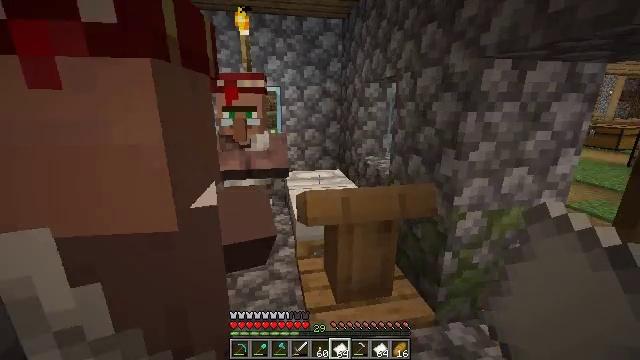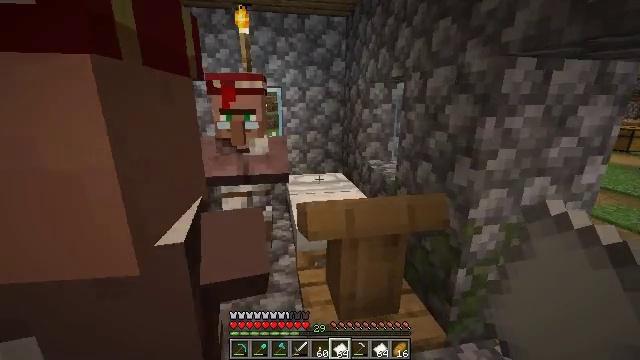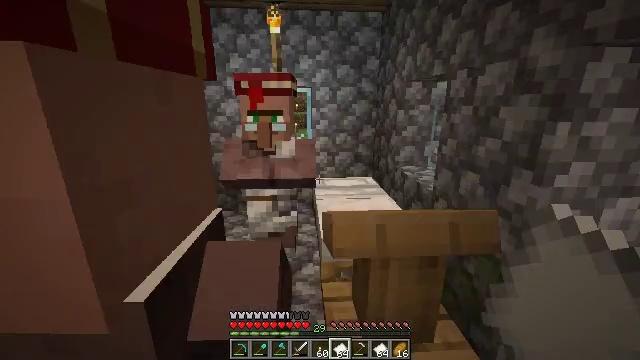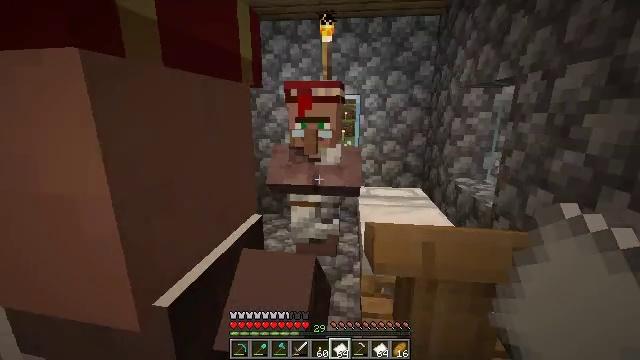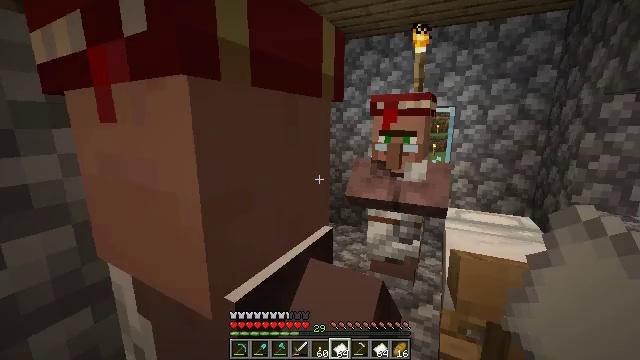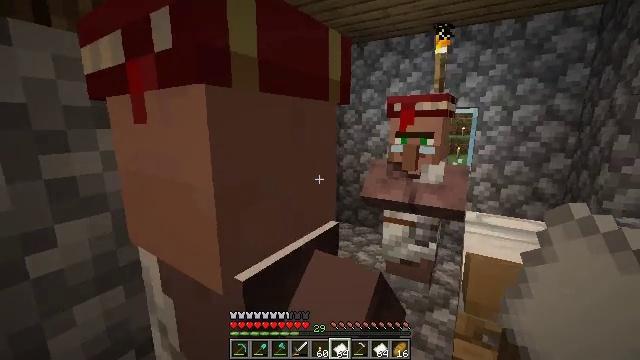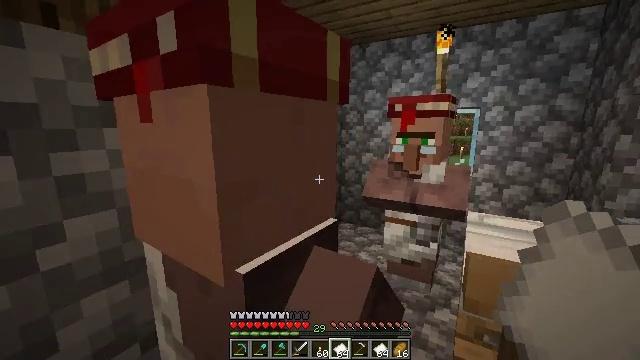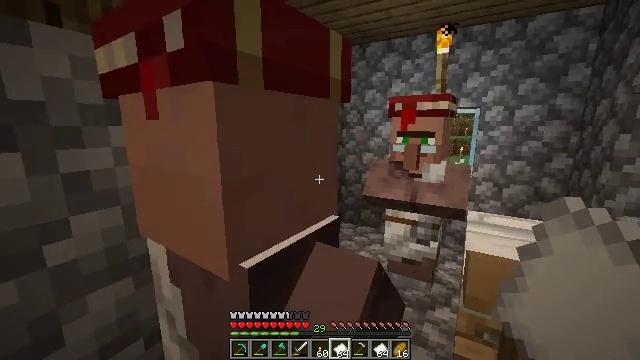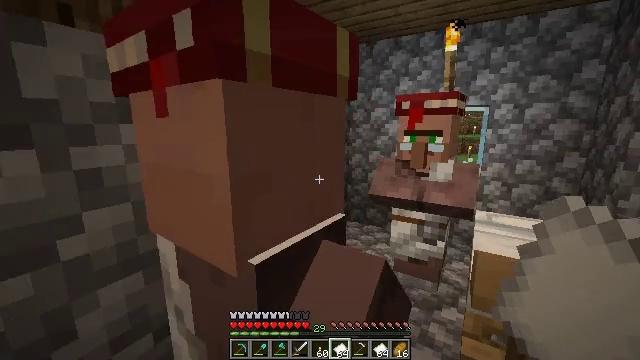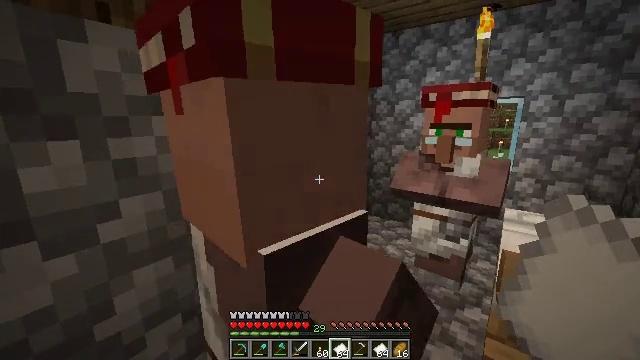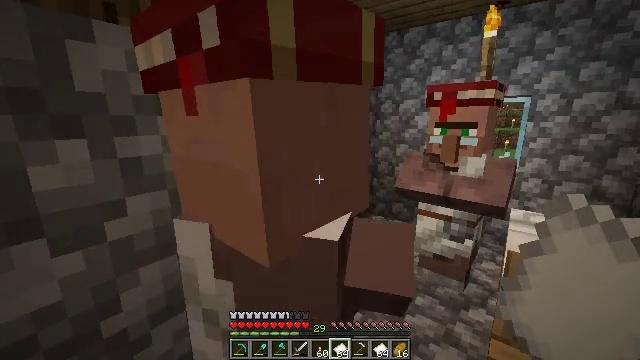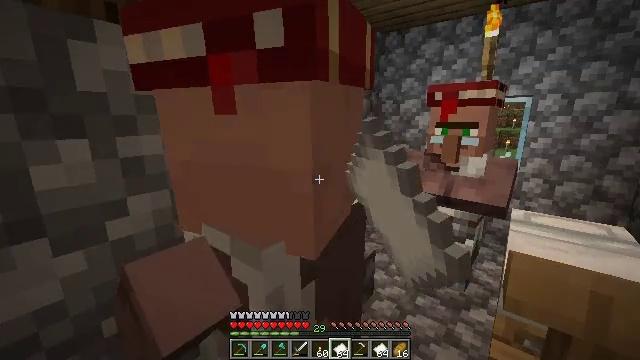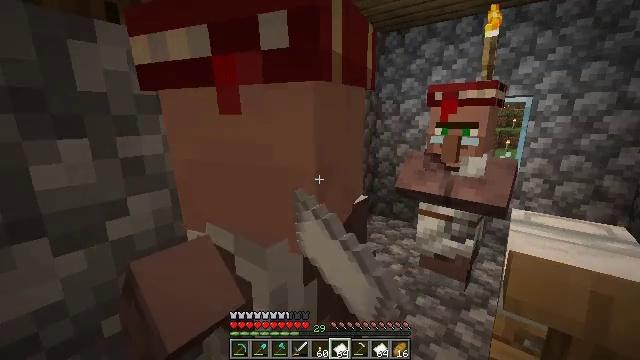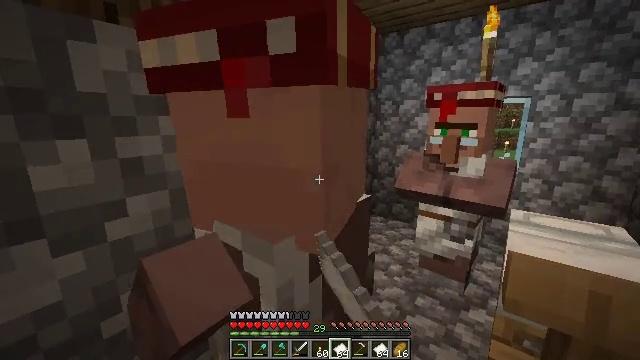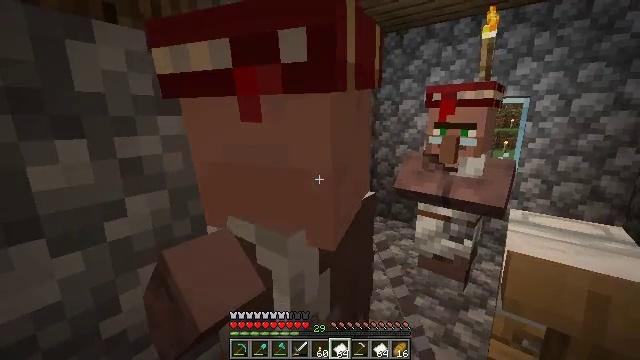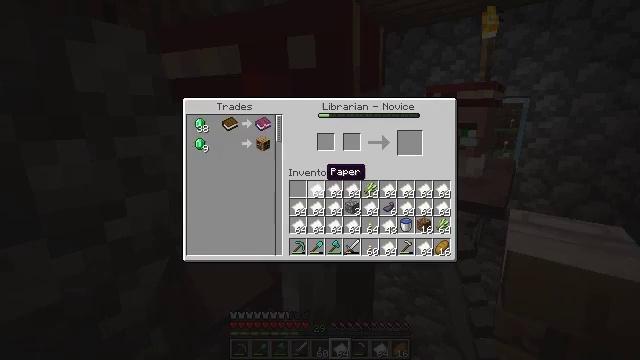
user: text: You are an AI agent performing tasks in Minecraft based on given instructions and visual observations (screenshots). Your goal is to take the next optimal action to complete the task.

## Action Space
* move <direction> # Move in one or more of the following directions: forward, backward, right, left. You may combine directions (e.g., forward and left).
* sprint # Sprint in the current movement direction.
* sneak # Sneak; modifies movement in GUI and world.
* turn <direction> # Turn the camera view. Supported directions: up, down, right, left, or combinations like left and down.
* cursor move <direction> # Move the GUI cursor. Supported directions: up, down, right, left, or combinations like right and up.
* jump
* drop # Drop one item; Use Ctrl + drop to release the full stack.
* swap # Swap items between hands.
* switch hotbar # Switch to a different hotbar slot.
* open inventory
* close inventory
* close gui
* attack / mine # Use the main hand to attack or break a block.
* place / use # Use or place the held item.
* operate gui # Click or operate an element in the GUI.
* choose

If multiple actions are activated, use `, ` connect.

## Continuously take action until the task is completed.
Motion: motion action
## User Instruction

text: Transform cobblestone into stone using a furnace.
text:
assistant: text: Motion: move forward
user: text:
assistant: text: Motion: turn left
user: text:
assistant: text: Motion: turn left and up
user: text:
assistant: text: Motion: turn left and up
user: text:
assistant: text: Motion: turn left
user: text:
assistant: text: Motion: no_op
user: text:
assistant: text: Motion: no_op
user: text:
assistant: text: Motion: turn left
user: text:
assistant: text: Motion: turn left and down
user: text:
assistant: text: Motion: use / place
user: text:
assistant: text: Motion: use / place
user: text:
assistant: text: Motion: use / place
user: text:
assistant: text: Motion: no_op
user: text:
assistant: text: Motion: no_op
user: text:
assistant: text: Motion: no_op
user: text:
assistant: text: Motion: no_op
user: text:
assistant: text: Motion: no_op
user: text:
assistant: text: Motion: no_op
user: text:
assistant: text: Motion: no_op
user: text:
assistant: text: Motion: no_op
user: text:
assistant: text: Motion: no_op
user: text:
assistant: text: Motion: cursor move up
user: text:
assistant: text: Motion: no_op
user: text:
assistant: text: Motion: cursor move left
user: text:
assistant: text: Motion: cursor move left
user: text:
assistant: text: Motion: no_op
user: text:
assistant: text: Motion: no_op
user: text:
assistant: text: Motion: cursor move left
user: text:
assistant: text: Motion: cursor move left and up
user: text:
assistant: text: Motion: cursor move left and up